Aerial crown-view tile of a tropical tree (Barro Colorado Island, Panama), acquired 20250317:
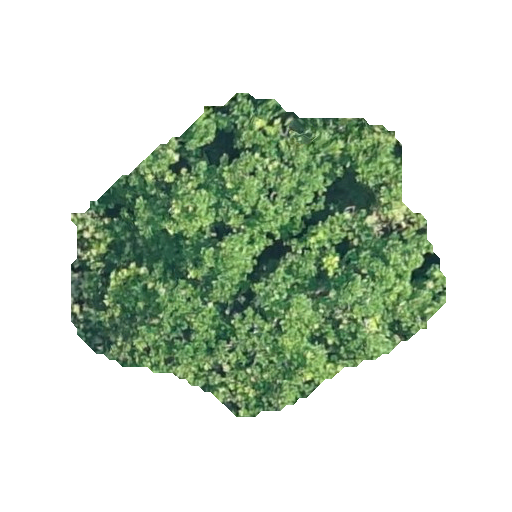
Species: Anacardium excelsum
GBIF accepted scientific name: Anacardium excelsum
Crown area: 123.744 m²